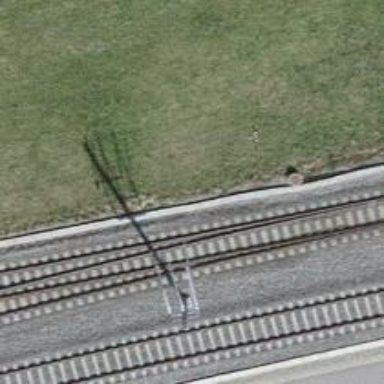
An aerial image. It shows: Rail siding with electrified tracks using contact line.